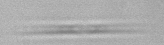
Label: Pseudo-nitzschia